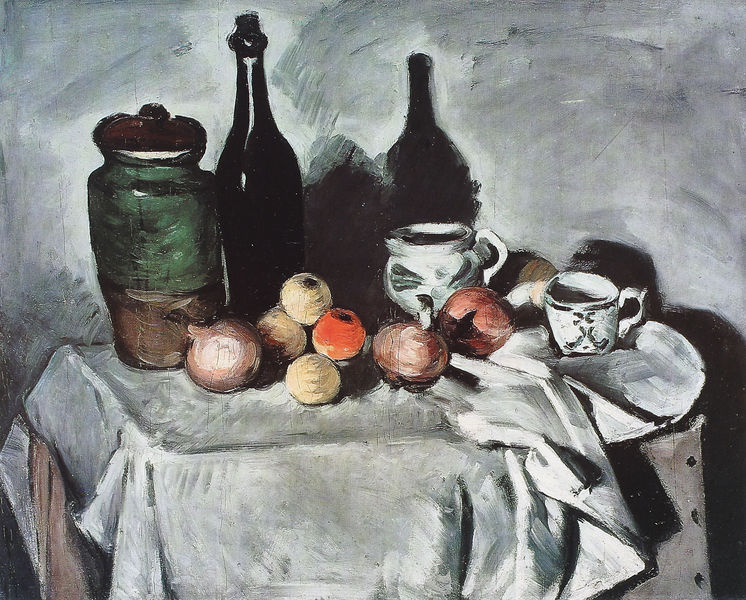
Titel: Stilleben mit Flasche, Obst und Tonware
Künstler: Paul Cézanne
Institution: Berlin, Staatliche Museen, Nationalgalerie
Schlagwörter: gemälde, schatten, weiß, cezanne, grün, impressionismus, braun, glas, tisch, obst, tuch, flächig, flasche, wand, falten, teller, tischdecke, tischtuch, genre, früchte, gemüse, kanne, keramik, krug, stilleben, stillleben, apfel, topf, äpfel, moderne, wein, tasse, platte, zwiebel, gefäß, kiste, granatapfel, weisss, korken, zweibeln, frpchte, cezannestilleben, weisses tischtuch, tasse schatten zwiebel